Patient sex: M
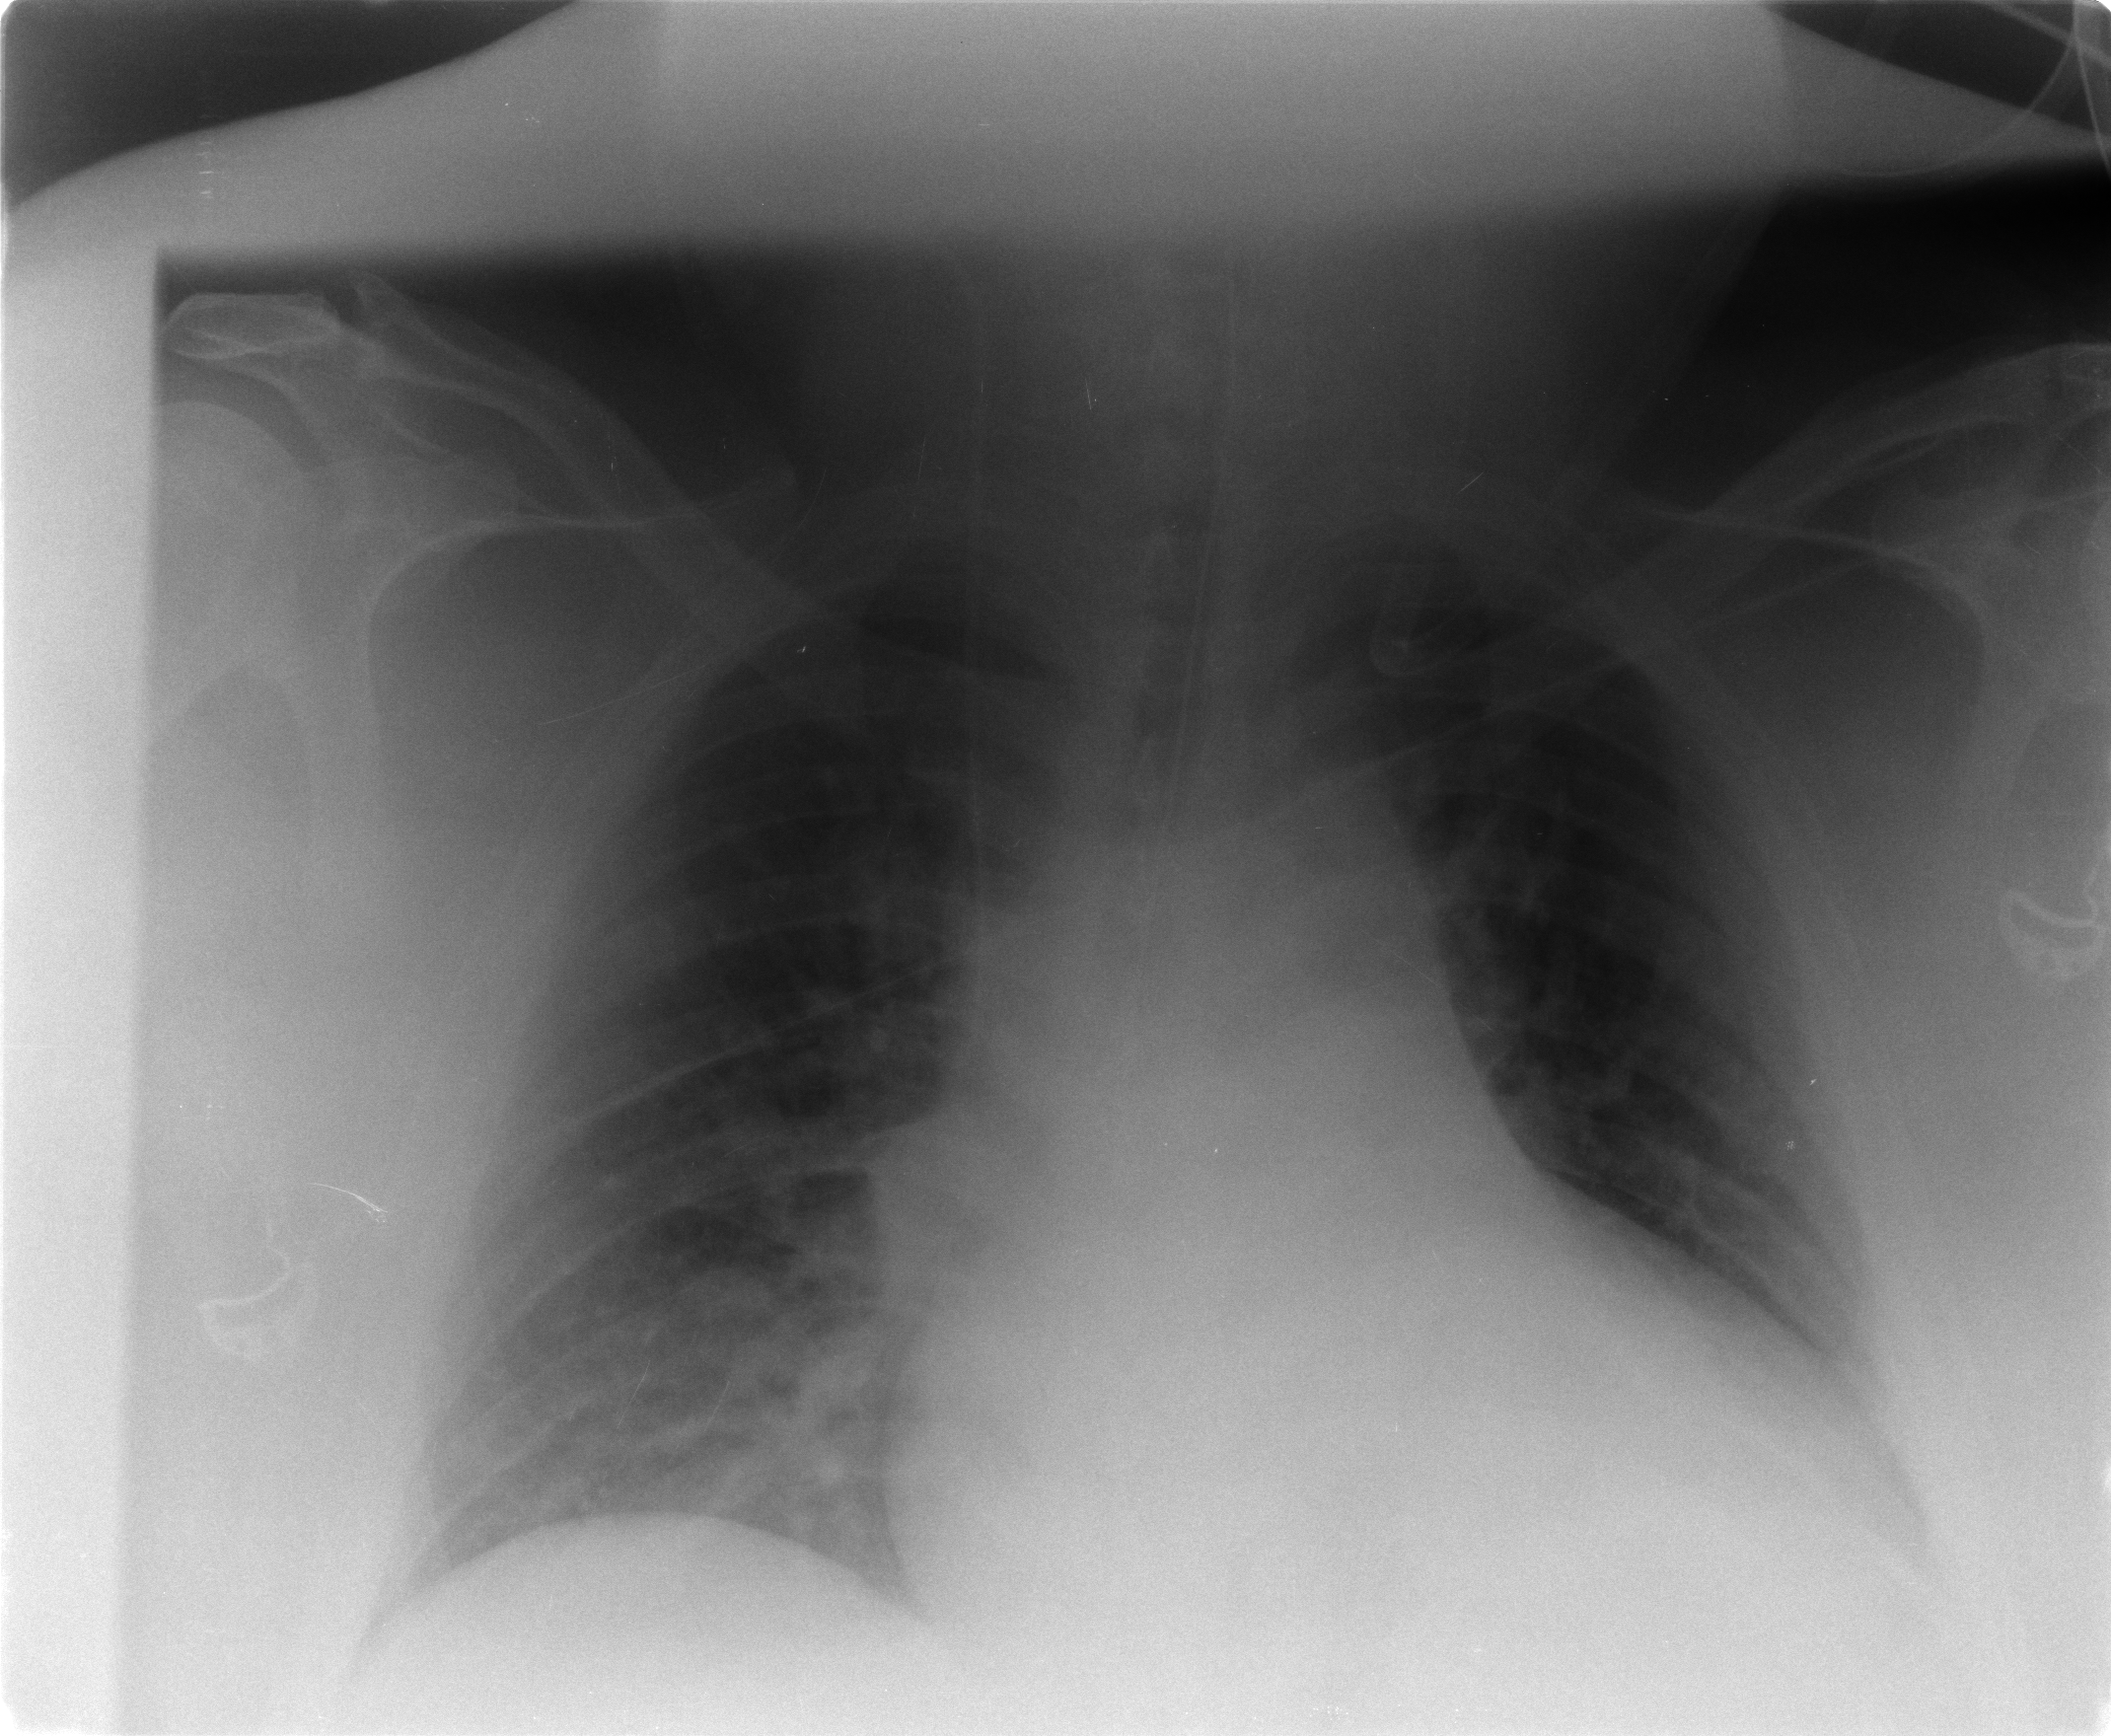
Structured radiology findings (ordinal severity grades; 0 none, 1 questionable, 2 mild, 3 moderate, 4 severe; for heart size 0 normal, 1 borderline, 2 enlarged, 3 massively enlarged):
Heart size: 2
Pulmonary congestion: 2
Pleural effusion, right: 1
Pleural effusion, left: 1
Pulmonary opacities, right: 1
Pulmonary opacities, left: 0
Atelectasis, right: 2
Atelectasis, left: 1